Field crop: maize
Growth stage: 2
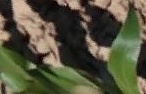
Species: maize